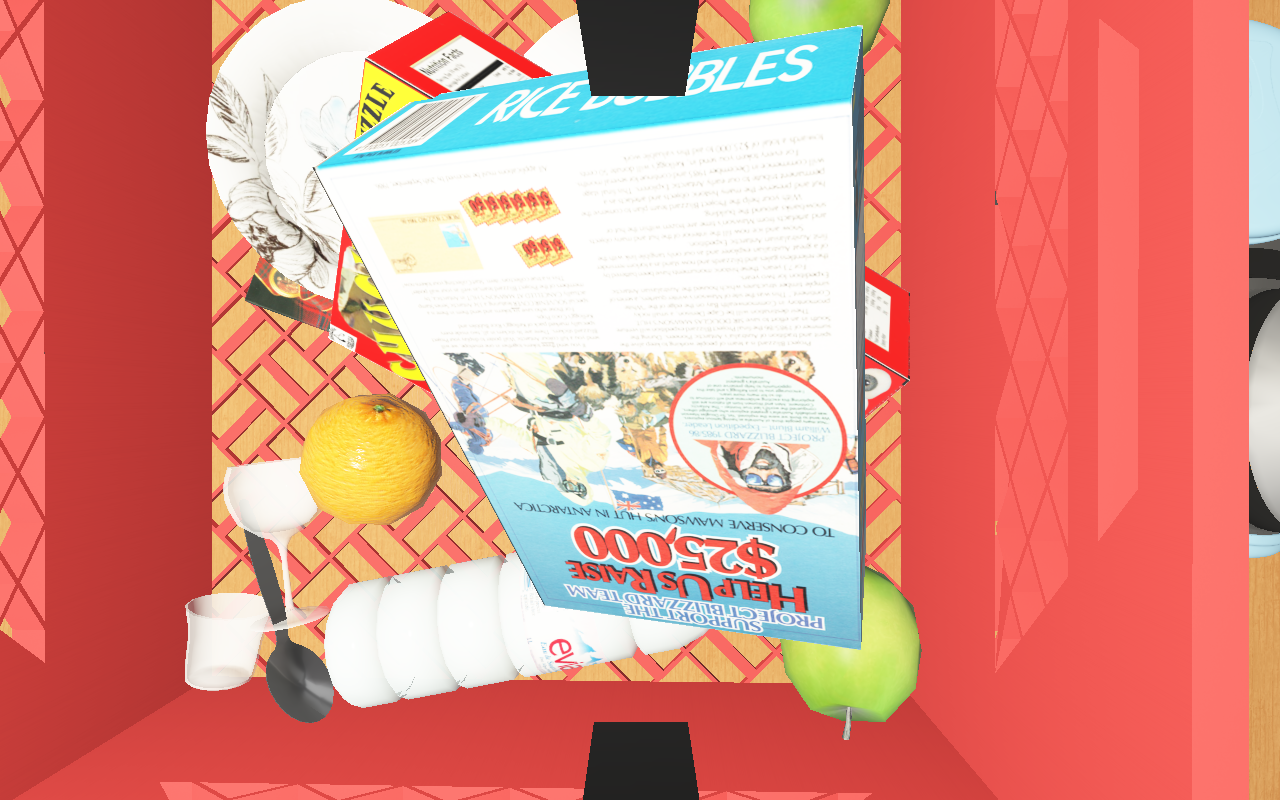
Objects in the scene:
carafe
water bottle
apple
apple
orange
orange
spoon
glass
wineglass
jam jar
cereal box
biscuit box